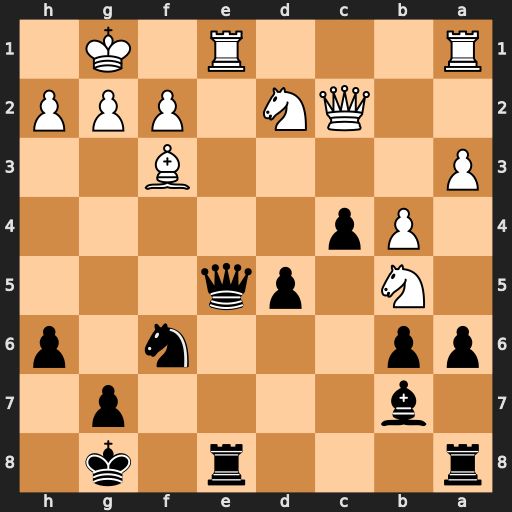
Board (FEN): r3r1k1/1b4p1/pp3n1p/1N1pq3/1Pp5/P4B2/2QN1PPP/R3R1K1
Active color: b
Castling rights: -
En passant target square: -
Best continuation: Qxe1+ Rxe1 Rxe1+ Nf1 axb5